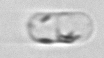
Label: Dactyliosolen_fragilissimus